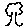
Label: tree